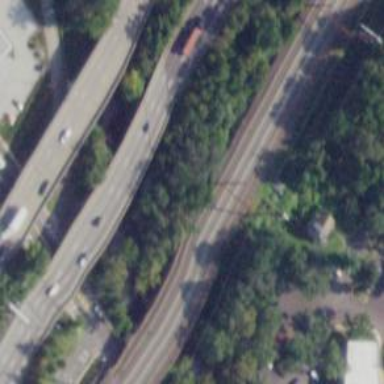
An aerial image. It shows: Bridge over electrified railway with contact lines.